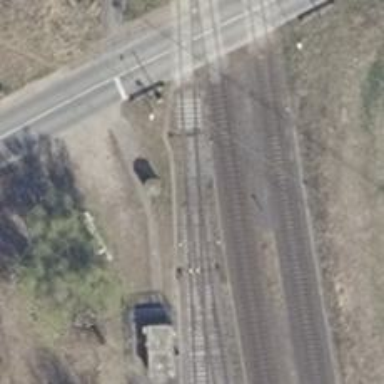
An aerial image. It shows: Railway switch.